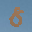
Label: 8